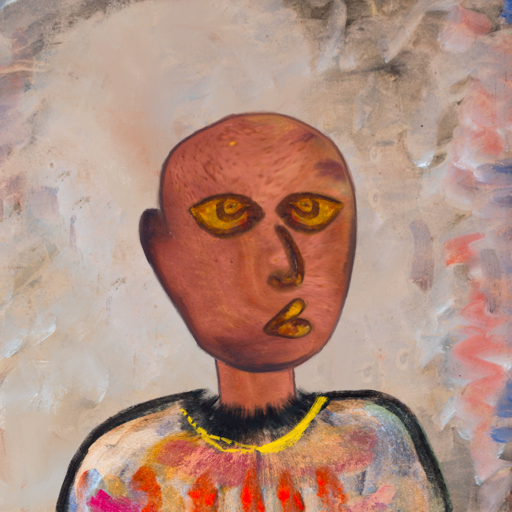
Background: Roy_Bahadur, Head And Neck Side: Mother_And_Son_Mother, Face Side: Comrade, Bust: Childish, Hair Side: Blank, Head Accessory: Blank, Second Necklace: Blank, Necklace: Irani_1, Baby: Blank